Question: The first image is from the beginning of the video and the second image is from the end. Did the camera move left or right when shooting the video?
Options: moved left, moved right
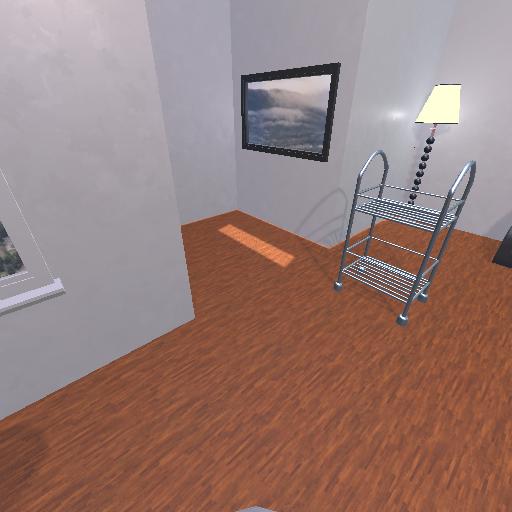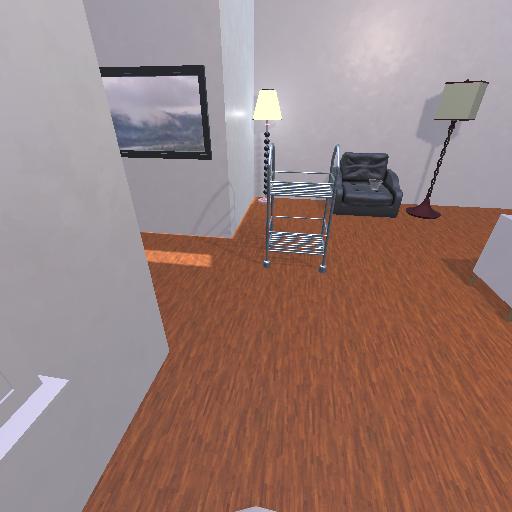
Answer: moved left